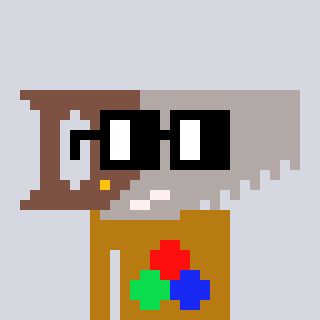
a pixel art character with square black glasses, a saw-shaped head and a gold-colored body on a cool background